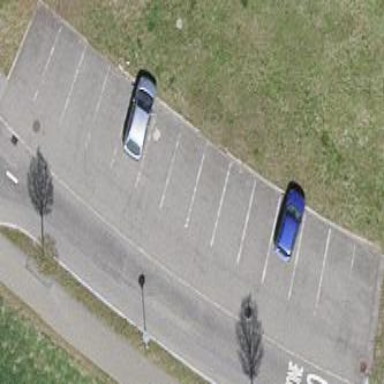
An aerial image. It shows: Parking area.